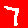
Digit: 7